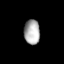
Tissue: lung
Cell type: Others
Senescence score: 0.6435
Nuclear area (px): 384
Mean DAPI intensity: 171.568